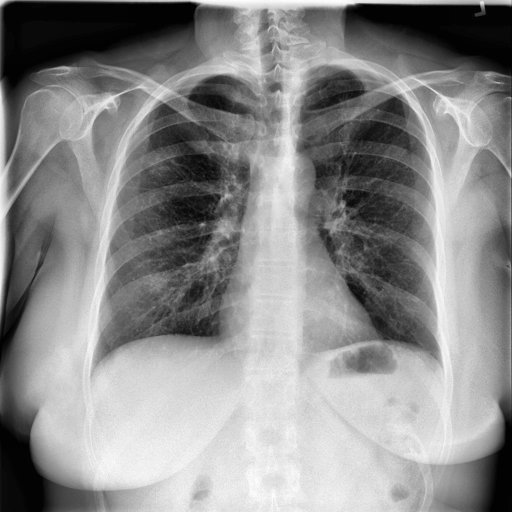
Finding: NORMAL